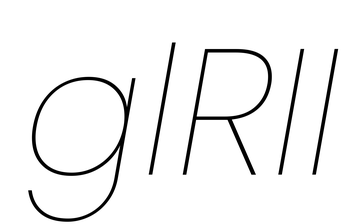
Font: Poppins-ThinItalic